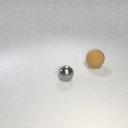
small gray metal sphere in front of large brown rubber sphere